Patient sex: M
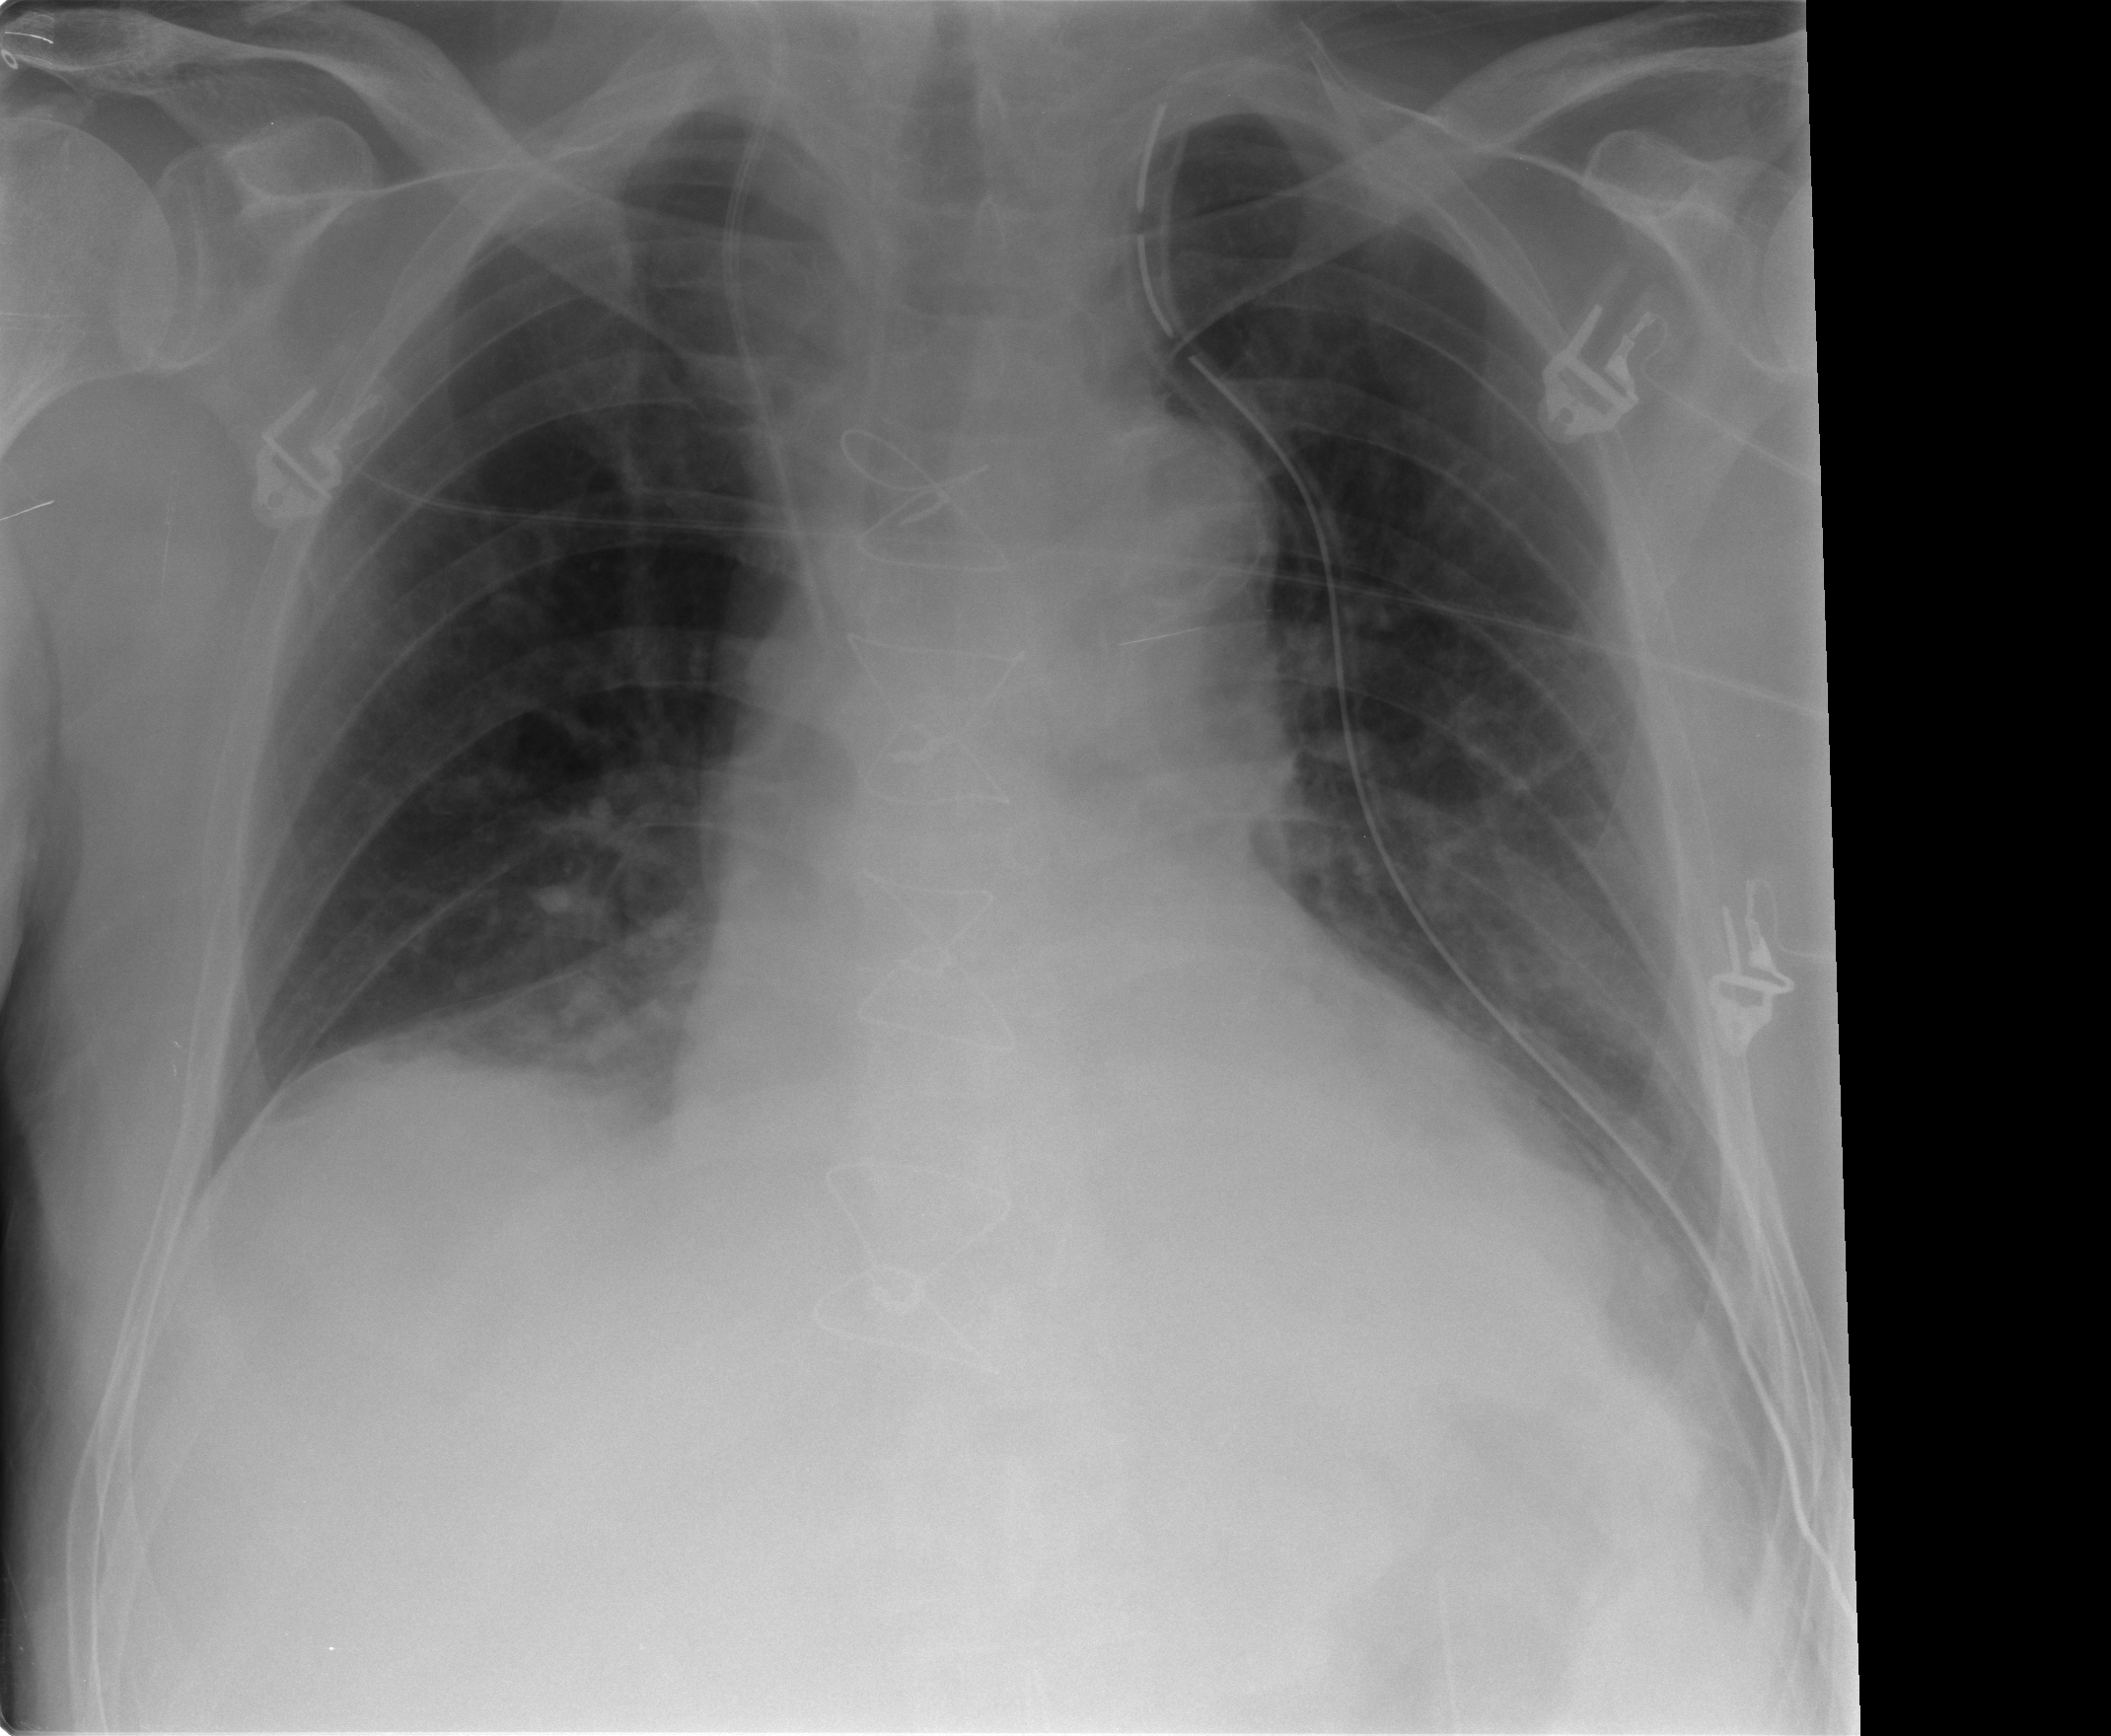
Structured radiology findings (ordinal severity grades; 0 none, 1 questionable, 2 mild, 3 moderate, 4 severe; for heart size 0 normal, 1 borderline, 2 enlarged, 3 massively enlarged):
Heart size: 2
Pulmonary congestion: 0
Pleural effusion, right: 0
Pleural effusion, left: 0
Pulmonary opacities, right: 0
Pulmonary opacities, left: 0
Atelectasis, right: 2
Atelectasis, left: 2